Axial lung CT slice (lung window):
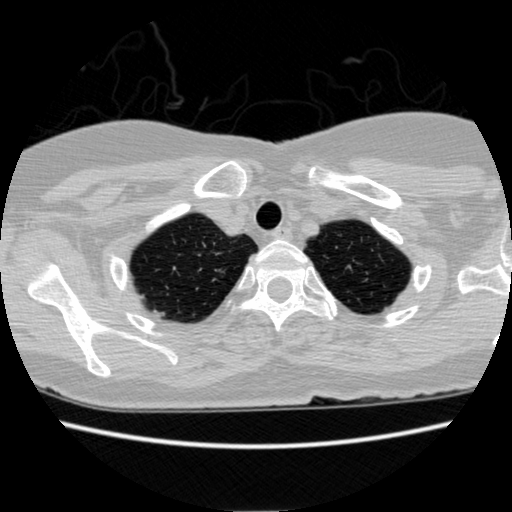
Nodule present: no